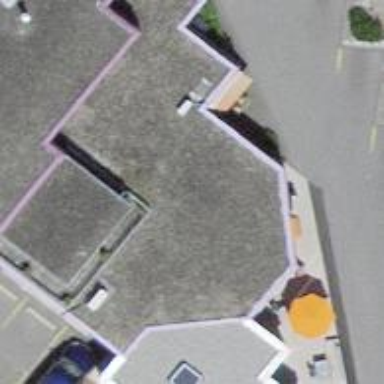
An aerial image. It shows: Café that also functions as bakery.